Question: '''
$groups = Groups::where("min", '>=', $result->Z)
->where("max", '<=', $result->Z)
->orderBy('min')
->get();
'''
Where '$result->Z' is '52.850294770880225'.
So, I should get row:
'''
4 | 47.01 | 52.99 | 0
'''

Instead empty:
'''
Collection {#631 V
#items: []
}
'''
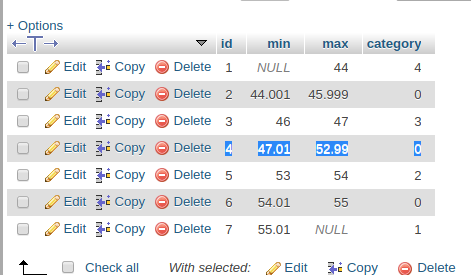
Answer: You have your conditions the wrong way round. You're currently saying where 'min' is bigger or equal to the value and 'max' is smaller or equal to the value (which in theory should never happen).
Try:
'''
$groups = Groups::where("min", '<=', $result->Z)
->where("max", '>=', $result->Z)
->orderBy('min')
->get();
'''
Notice I've swapped the '>=' and '<=' around.